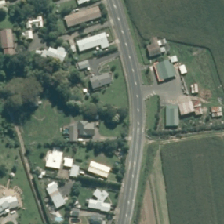
Land cover: urban_build_up